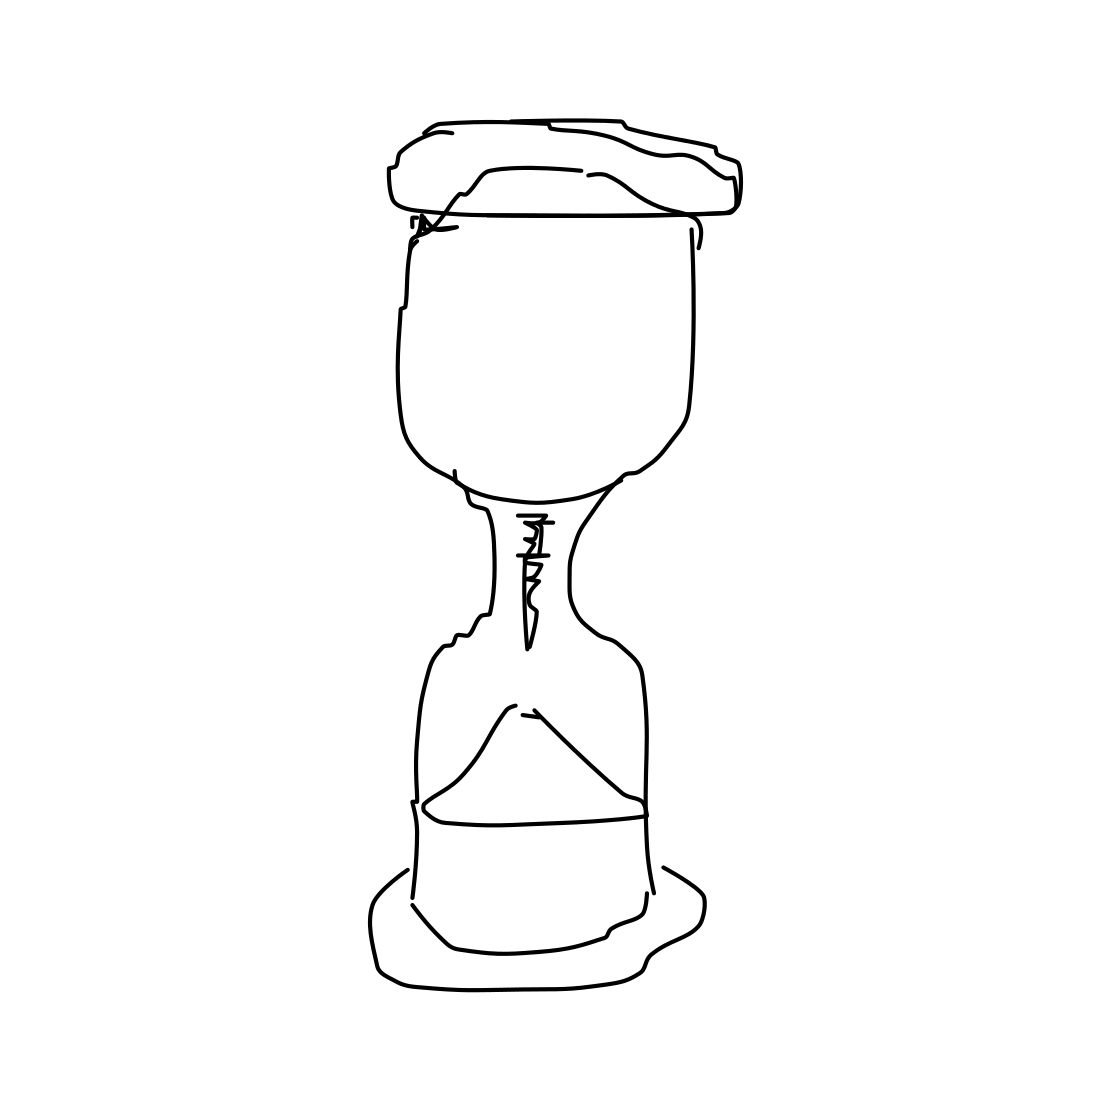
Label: hourglass